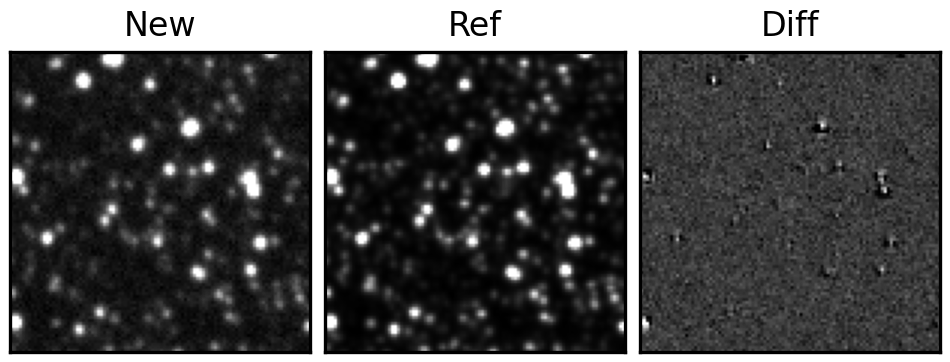
Label: real